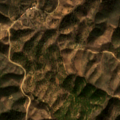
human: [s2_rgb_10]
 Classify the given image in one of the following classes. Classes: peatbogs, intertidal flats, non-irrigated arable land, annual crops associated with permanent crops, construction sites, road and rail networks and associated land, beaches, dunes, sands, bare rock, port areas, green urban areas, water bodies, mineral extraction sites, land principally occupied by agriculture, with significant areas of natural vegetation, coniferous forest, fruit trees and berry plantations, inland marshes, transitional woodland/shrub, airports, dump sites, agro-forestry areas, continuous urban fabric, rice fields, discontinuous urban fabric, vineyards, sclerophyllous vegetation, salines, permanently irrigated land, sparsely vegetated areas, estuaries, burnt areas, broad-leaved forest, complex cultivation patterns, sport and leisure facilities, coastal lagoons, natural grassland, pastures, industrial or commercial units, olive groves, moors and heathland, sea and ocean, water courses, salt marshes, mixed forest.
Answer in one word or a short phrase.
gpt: broad-leaved forest, sclerophyllous vegetation, transitional woodland/shrub